Question: I am working on a personal project and in the process of feeling out a possible navigation flow of the app.
I am using UIPageViewController to switch between multiple view controllers.
The issue I am seeing only happens on iPhone 6 Plus. Here is a screenshot:

As you can see, when I swipe from one view controller to the "next" one, the navigation bar of the "next" view controller appears to be 20 point shorter then what it should be (status bar present). When it fully loads, the height jumps to its correct size.
This happens only on iPhone 6 Plus and only on the initial launch.
Any insight / help would be appreciated.
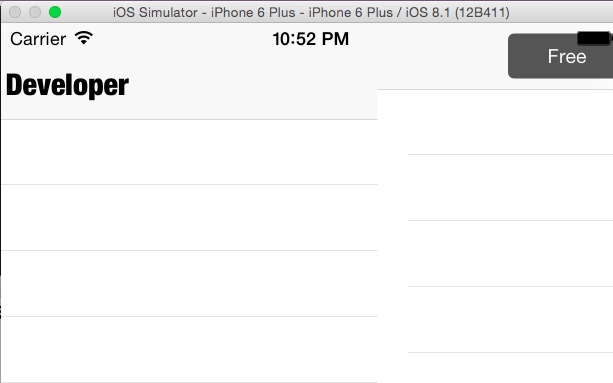
Answer: There are a couple of ways to solve this I suppose (now that I got it working).
The simplest solution is to set the frame of the pageViewController.view to account for the status bar.
'''
self.pageViewController.view.frame = CGRectMake(0.0, 20.0, self.view.frame.size.width, self.view.frame.size.height - 20.0)
'''
And since this is all I needed in my particular situation, I am pretty happy with the result.
Another solution would involve setting up (adding) constraints programmatically on the view to which you are adding pageViewController.view.
'''
override func updateViewConstraints() {
super.updateViewConstraints()
self.pageViewController.view.setTranslatesAutoresizingMaskIntoConstraints(false)
self.view.addConstraint(NSLayoutConstraint(item: self.pageViewController.view, attribute: NSLayoutAttribute.Top, relatedBy: NSLayoutRelation.Equal, toItem: self.view, attribute: NSLayoutAttribute.Top, multiplier: 1.0, constant: 20.0))
self.view.addConstraint(NSLayoutConstraint(item: self.pageViewController.view, attribute: NSLayoutAttribute.Bottom, relatedBy: NSLayoutRelation.Equal, toItem: self.view, attribute: NSLayoutAttribute.Bottom, multiplier: 1.0, constant: 0.0))
self.view.addConstraint(NSLayoutConstraint(item: self.pageViewController.view, attribute: NSLayoutAttribute.Leading, relatedBy: NSLayoutRelation.Equal, toItem: self.view, attribute: NSLayoutAttribute.Leading, multiplier: 1.0, constant: 0.0))
self.view.addConstraint(NSLayoutConstraint(item: self.pageViewController.view, attribute: NSLayoutAttribute.Trailing, relatedBy: NSLayoutRelation.Equal, toItem: self.view, attribute: NSLayoutAttribute.Trailing, multiplier: 1.0, constant: 0.0))
}
'''
The above example overrides updateViewConstraints() function.
Hope this helps someone along the way. If there is a better solution, please let me know.
Thanks!